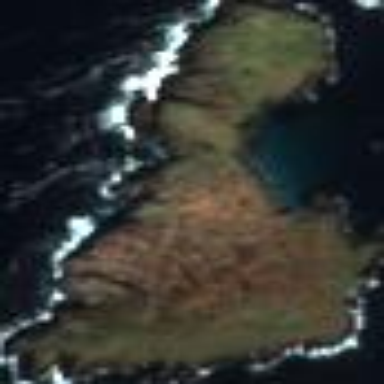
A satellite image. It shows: Islet along the coastline.